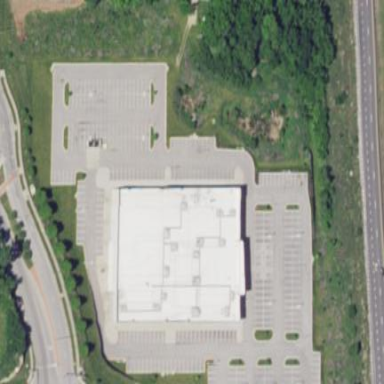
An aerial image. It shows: Building with bowling alley inside.